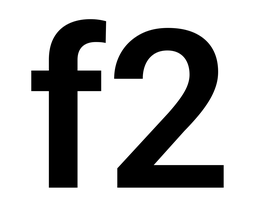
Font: Roboto_SemiBold